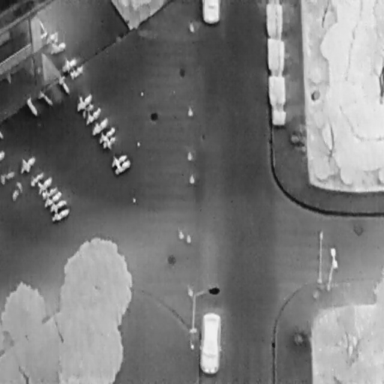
There are 27 objects shown in the infrared image, including two Cars, and 25 Bicycles.